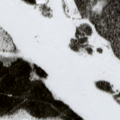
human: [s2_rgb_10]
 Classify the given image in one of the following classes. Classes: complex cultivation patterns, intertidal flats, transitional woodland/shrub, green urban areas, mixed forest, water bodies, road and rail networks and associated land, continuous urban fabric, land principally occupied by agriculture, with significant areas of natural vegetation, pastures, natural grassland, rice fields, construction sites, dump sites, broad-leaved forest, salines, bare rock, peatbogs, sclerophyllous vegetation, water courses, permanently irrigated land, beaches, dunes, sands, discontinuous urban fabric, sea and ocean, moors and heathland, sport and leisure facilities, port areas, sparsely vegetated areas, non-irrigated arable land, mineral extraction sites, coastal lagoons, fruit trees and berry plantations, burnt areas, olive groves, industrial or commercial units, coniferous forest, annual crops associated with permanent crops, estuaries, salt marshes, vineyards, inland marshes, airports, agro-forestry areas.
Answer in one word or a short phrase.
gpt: coniferous forest, peatbogs